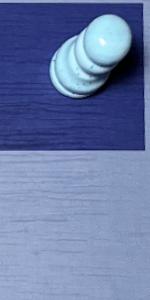
Label: Empty